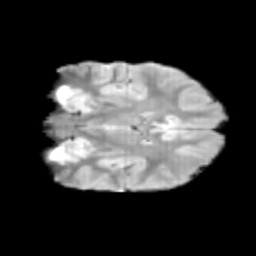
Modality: T2w
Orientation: coronal
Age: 10
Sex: male
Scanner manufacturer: siemens
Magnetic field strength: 3 T
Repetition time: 3.8 s
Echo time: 0.07 s